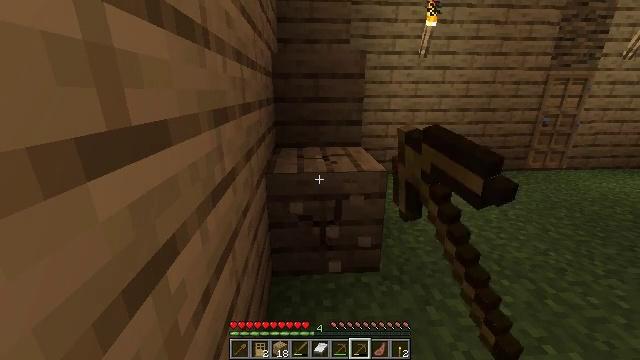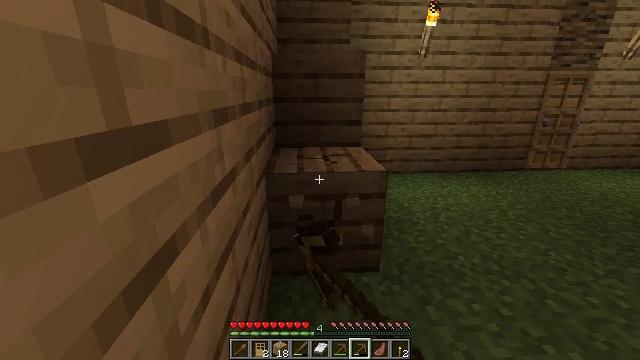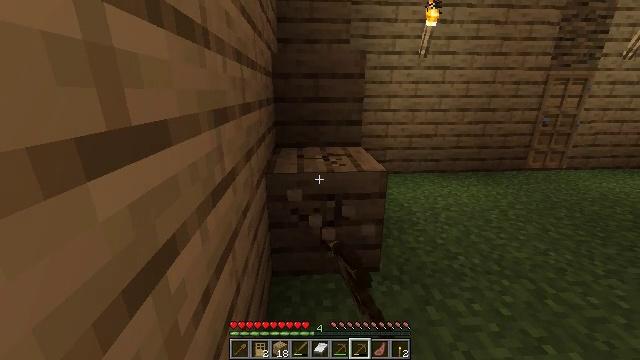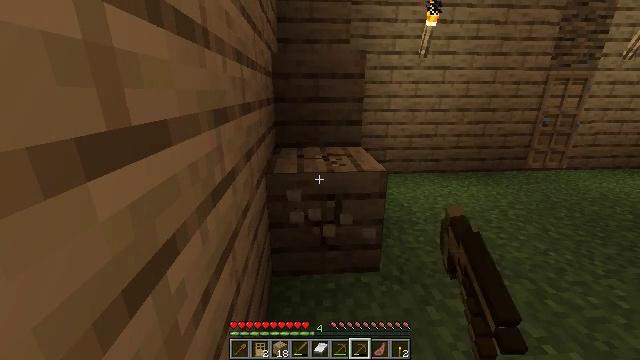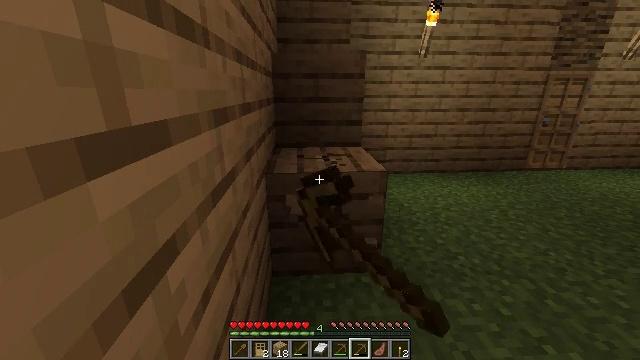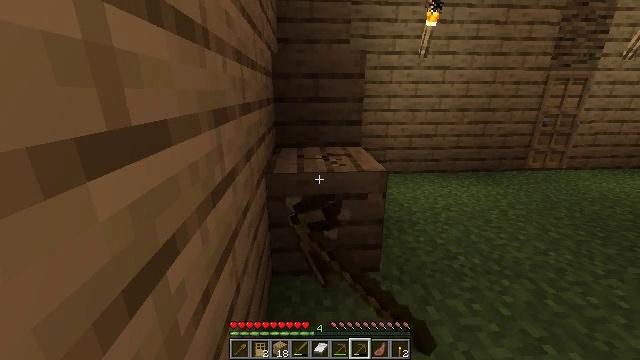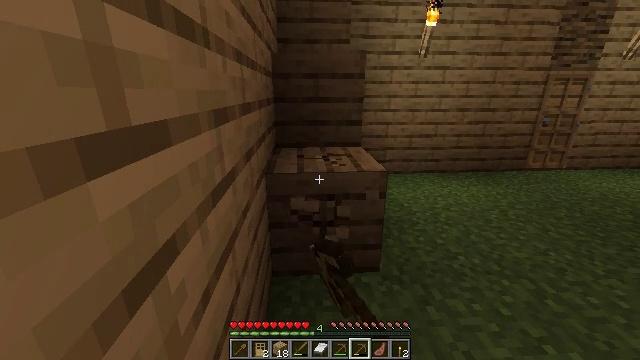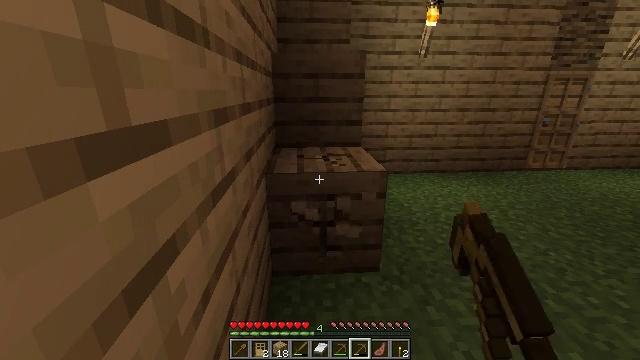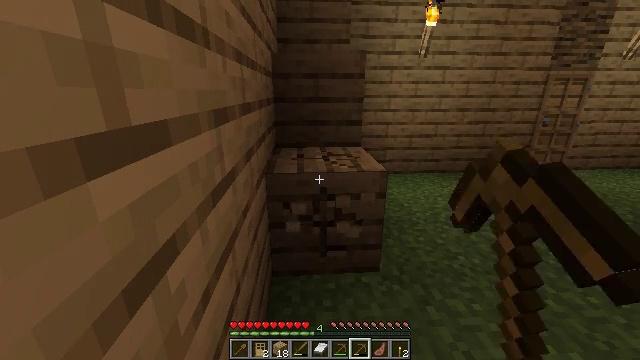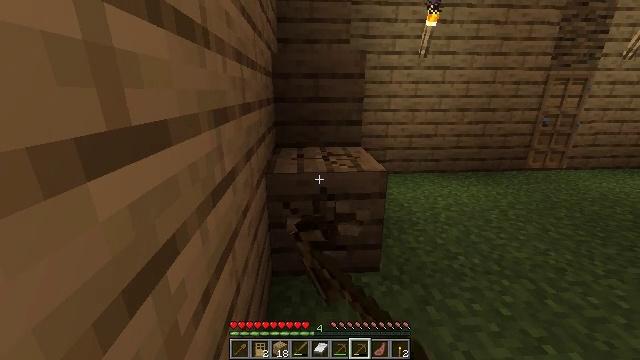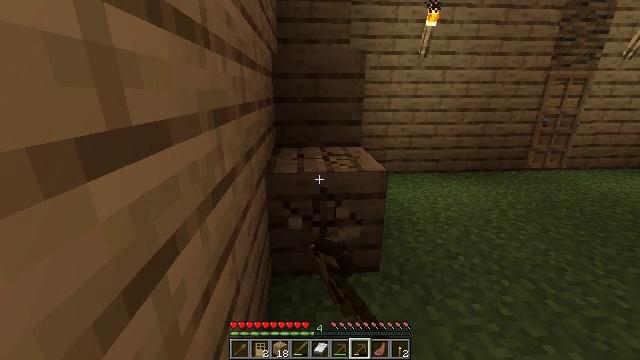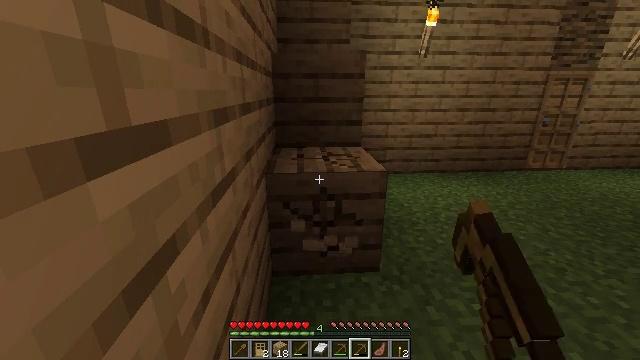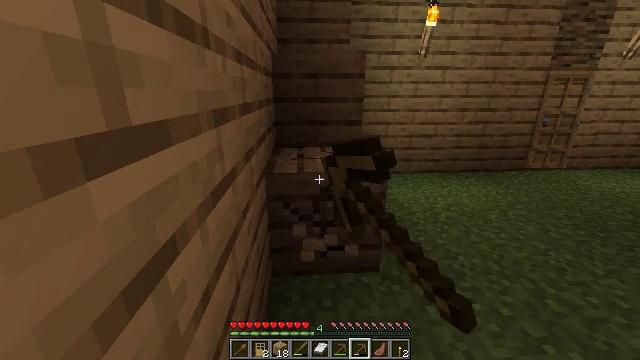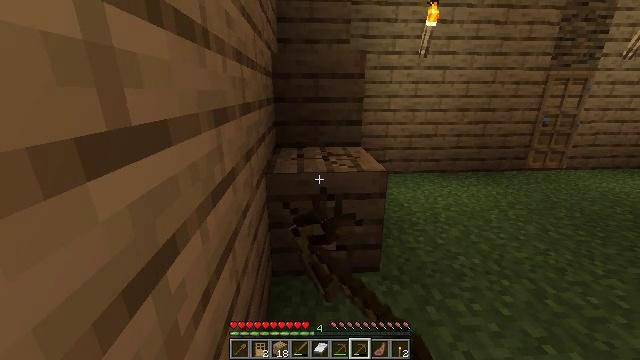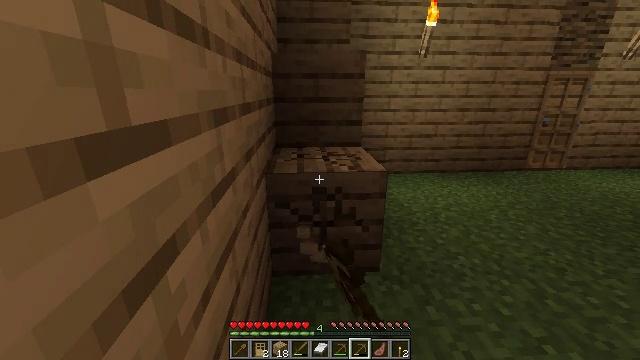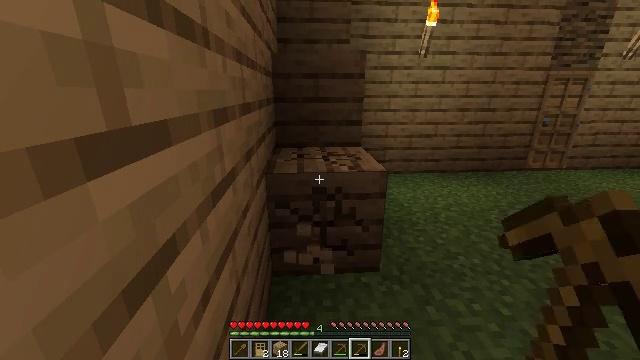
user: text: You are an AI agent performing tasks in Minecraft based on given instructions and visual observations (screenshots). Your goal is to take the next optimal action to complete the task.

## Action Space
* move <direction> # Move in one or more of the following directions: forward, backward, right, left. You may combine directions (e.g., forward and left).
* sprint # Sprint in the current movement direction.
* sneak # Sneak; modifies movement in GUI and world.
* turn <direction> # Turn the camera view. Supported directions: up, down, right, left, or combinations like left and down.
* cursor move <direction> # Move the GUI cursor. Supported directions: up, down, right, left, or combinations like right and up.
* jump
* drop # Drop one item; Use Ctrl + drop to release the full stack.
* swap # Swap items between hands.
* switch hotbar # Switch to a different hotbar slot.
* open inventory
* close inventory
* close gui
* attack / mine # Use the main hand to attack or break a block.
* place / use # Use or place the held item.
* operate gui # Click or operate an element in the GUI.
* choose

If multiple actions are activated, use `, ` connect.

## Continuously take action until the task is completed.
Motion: motion action
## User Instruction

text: Collect the oak planks from the structure.
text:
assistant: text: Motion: attack / mine
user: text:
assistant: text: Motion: attack / mine
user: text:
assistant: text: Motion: attack / mine
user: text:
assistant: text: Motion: attack / mine
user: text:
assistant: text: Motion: attack / mine
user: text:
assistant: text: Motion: attack / mine
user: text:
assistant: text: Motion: attack / mine
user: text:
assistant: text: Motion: attack / mine
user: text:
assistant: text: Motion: attack / mine
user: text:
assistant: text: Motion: attack / mine
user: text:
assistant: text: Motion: attack / mine
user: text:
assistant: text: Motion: attack / mine
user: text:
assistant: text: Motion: attack / mine
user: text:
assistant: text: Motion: attack / mine
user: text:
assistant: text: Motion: attack / mine
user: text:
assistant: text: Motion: attack / mine
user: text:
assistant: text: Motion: attack / mine
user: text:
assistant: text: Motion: attack / mine
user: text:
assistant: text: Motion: attack / mine
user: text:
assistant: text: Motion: attack / mine
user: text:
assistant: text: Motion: attack / mine
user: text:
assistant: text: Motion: attack / mine
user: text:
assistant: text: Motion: attack / mine
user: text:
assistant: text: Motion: attack / mine
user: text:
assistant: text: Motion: attack / mine
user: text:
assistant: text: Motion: attack / mine
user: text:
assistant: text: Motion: attack / mine
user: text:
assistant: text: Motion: attack / mine
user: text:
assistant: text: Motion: attack / mine
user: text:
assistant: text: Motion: attack / mine